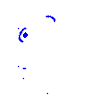
Particle: electron